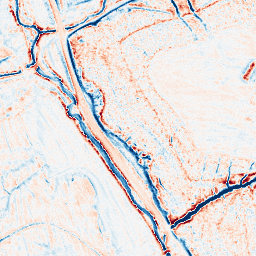
Category: edge_preserving
Decomposition family: anisotropic_diffusion
Decomposition parameters: iterations: 50
kappa: 10
gamma: 0.05
Upsampling method: quartic
Upsampling parameters: scale: 8
Upsampling scale: 8